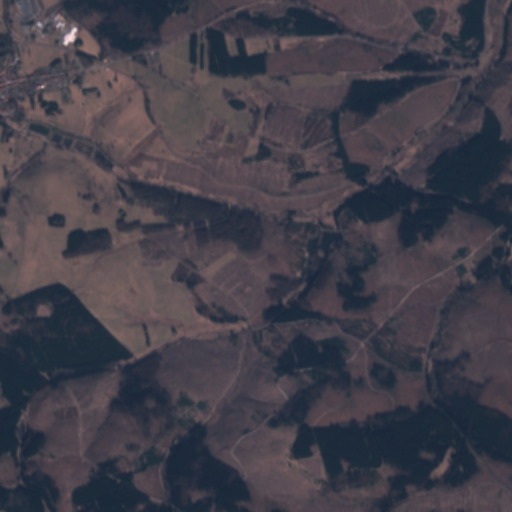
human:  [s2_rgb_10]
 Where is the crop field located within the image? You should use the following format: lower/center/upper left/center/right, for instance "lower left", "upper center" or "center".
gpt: The crop field is located in the upper left of the image.
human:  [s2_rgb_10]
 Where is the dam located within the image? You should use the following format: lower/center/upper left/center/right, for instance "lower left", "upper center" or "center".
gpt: The dam is located in the center of the image.
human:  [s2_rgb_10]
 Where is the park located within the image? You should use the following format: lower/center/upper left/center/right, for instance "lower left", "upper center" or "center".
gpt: The park is located in the upper left of the image.
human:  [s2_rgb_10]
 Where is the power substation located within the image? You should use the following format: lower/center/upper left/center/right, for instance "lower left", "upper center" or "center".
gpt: The power substation is located in the upper left of the image.
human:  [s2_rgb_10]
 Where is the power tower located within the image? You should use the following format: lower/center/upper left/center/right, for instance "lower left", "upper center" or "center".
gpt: The power tower is located in the upper of the image.
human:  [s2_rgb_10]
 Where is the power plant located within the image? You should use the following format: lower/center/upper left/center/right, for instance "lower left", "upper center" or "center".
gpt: There is no power plant in the image.